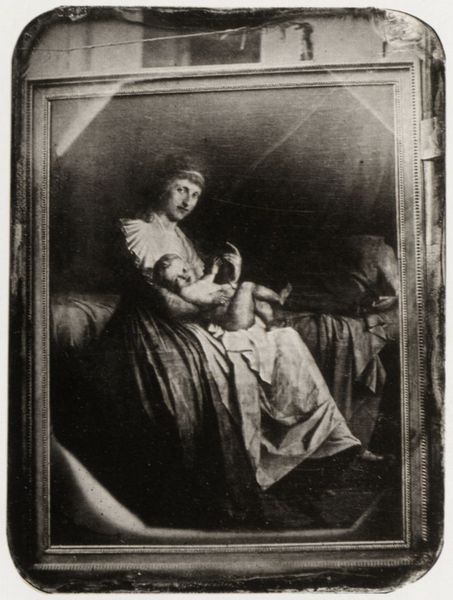
Titel: Friederike Rapp, geboren Walz, mit ihrem Kind, Stuttgart
Künstler: Deutscher Photograph
Standort: Marbach (am Neckar)
Institution: Schiller-Nationalmuseum
Schlagwörter: dunkel, gemälde, hand, körper, nackt, weiß, menschen, sitzen, frankreich, frau, frisur, grau, kleid, licht, schwarz, blick, tuch, hochformat, rock, alt, jung, band, bluse, falten, halten, kragen, rahmen, stirnband, bild, bildnis, porträt, öl, figur, gewand, haare, schnur, sitzend, kind, mutter, locken, rund, beine, relief, schürze, bilderrahmen, liegen, rahmung, schuhe, baby, kissen, sitzt, bett, faden, faltenwurf, laken, schoß, foto, fotografie, spiel, beinchen, schwarzweiss, nonne, kleinkind, photo, ecken, etui, jesus, reif, aufgehängt, maria, madonna, abgerundet, foro, ärmchen, geburt, säugling, fotografier, daguerreotypie, alt ecken, menschen figur, strampeln, 19. jahrhundert, gfoto